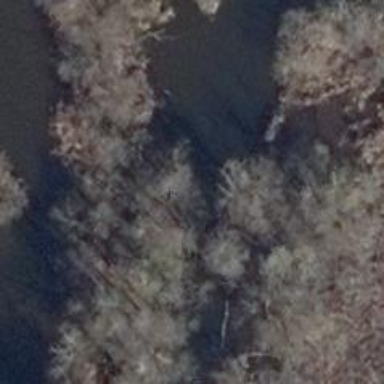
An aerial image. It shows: Swamp in wetland area.